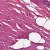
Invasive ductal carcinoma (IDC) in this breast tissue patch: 0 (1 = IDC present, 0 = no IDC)